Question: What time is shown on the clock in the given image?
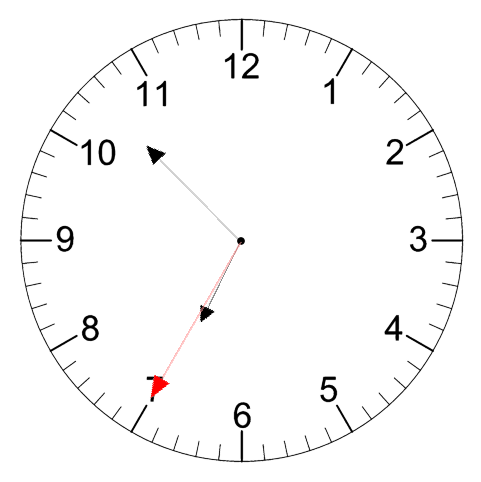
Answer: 06:52:35